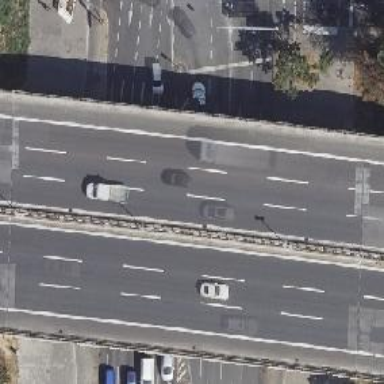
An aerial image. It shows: Primary highway with dual carriageway. The asphalt surface is accompanied by cycle track on the right side.